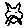
Label: cat